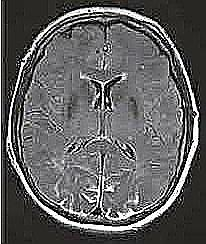
Label: notumor